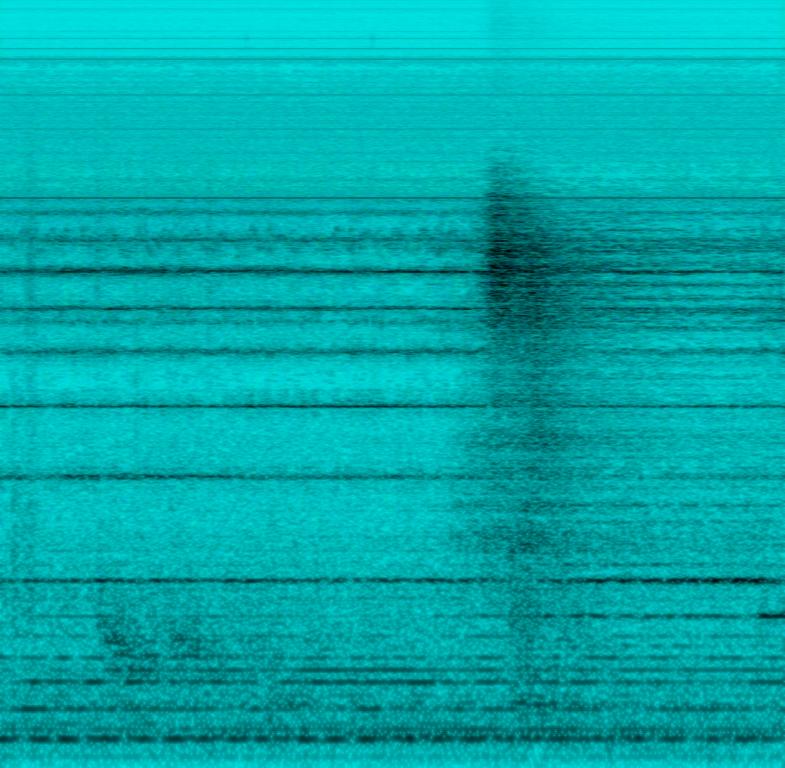
This amateur recording features a synth string swell at the beginning of the audio. Alien sounds are played in the background. This is followed by a crash cymbal struck once. Other instruments are not audible due to the low quality of audio. There are no voices in this song. This is an instrumental song.